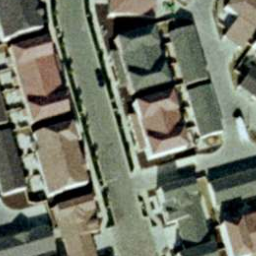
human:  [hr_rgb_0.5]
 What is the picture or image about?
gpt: dense residential